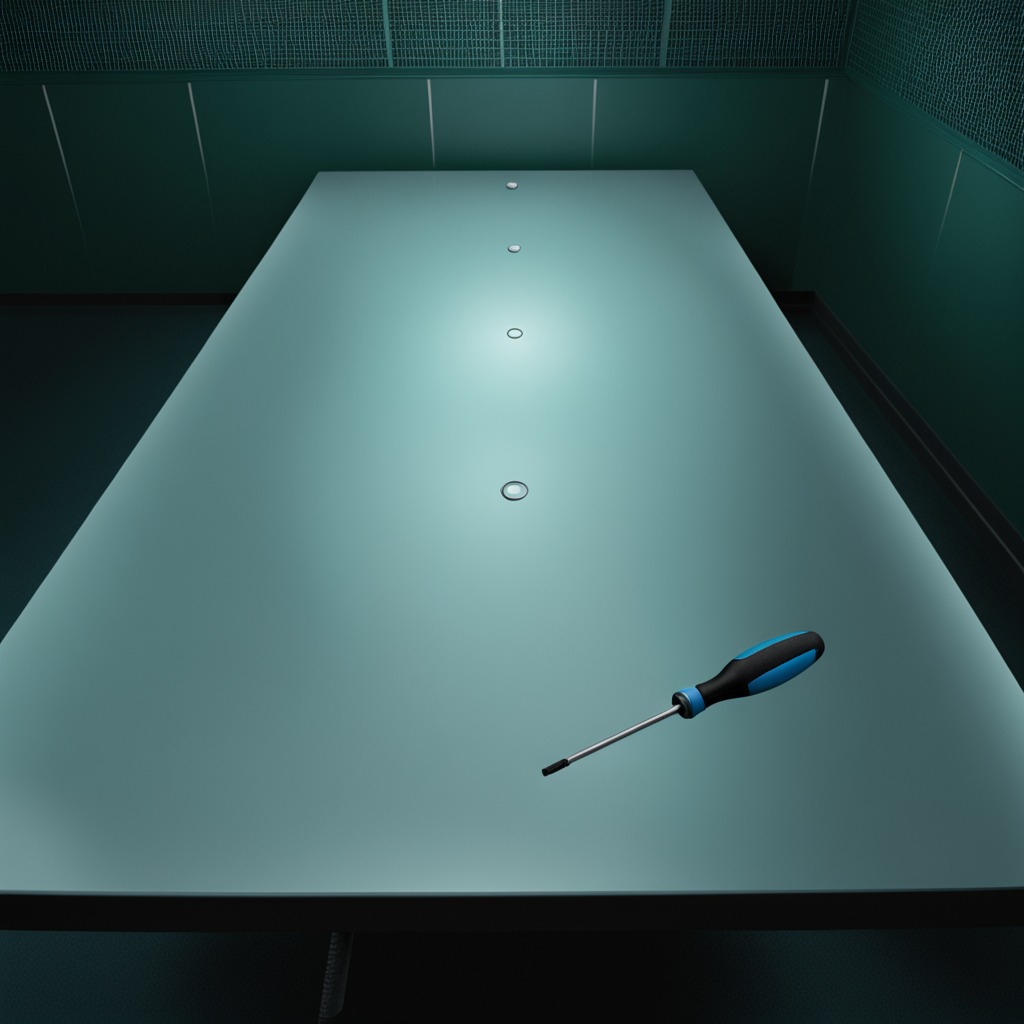
A screwdriver is lying on the table in the railway signal maintenance room.